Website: apple
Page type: address-validator
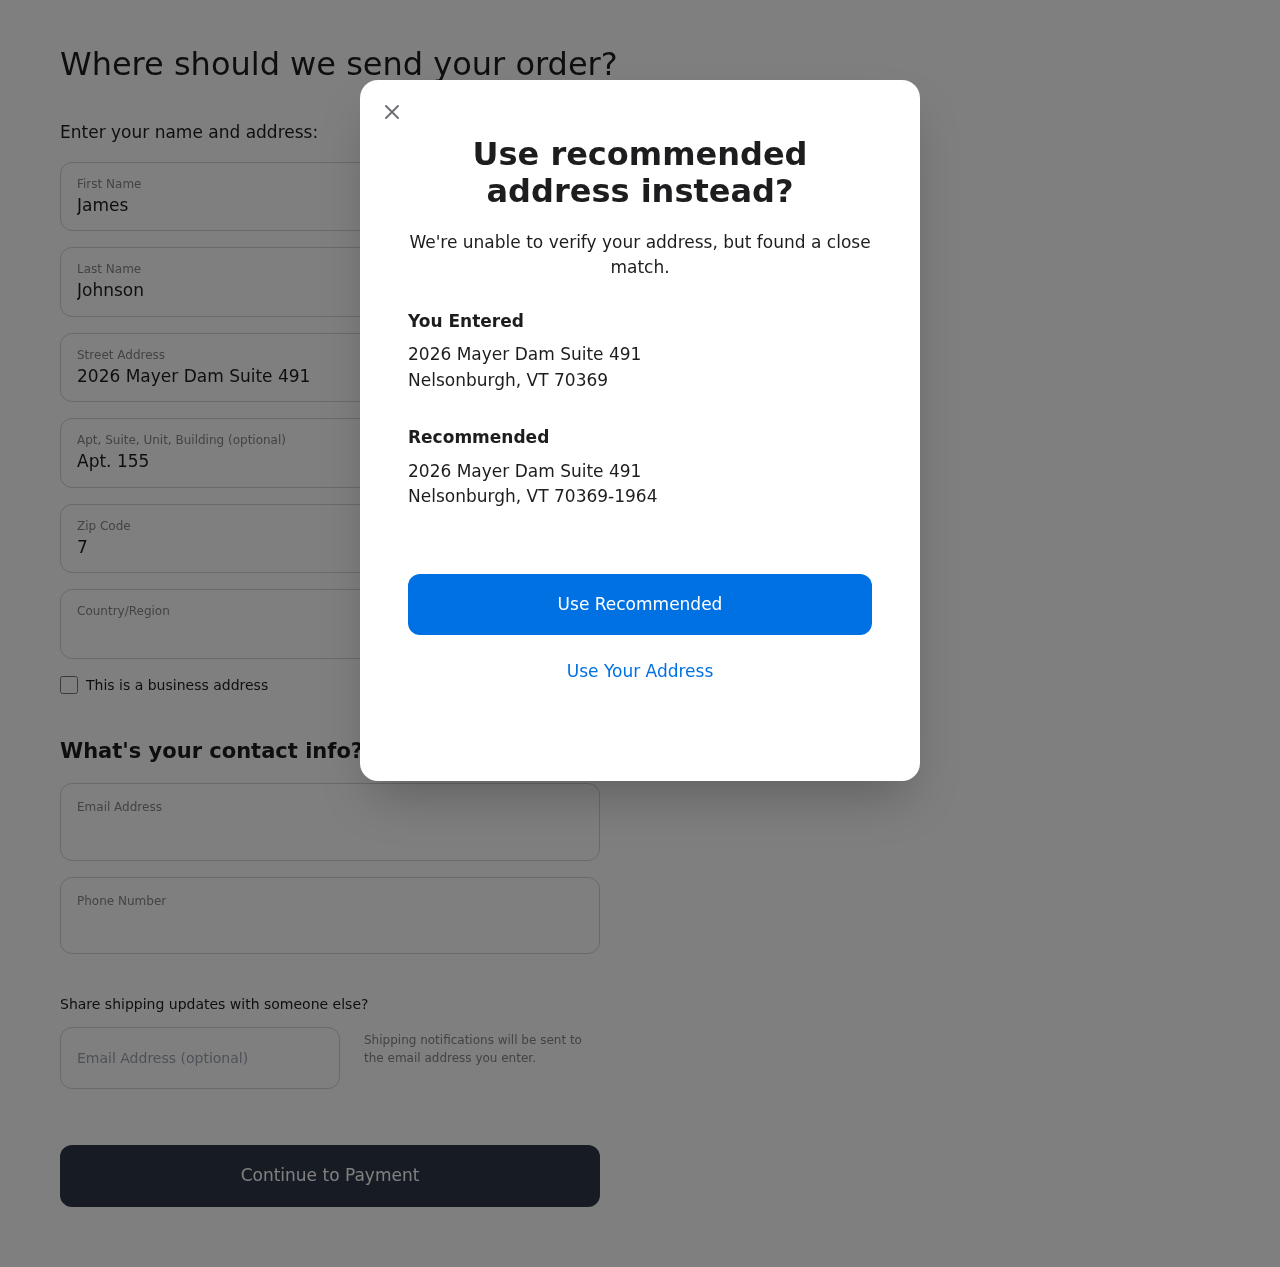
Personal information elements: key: PII_CITY
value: Nelsonburgh
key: PII_COUNTRY
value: United States
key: PII_EMAIL
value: james.johnson@gmail.com
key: PII_FIRSTNAME
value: James
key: PII_GIFT_EMAIL
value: stacey.nichols@yahoo.com
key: PII_LASTNAME
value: Johnson
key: PII_PHONE
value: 5002689470
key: PII_POSTCODE
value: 70369
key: PII_POSTCODE_FULL
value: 70369-1964
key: PII_STATE_ABBR
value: VT
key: PII_STREET
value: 2026 Mayer Dam Suite 491
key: PII_STREET2
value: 2026 Mayer Dam Suite 491
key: PII_STREET2
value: Apt. 155
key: PII_CITY2
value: Nelsonburgh
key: PII_STATE_ABBR2
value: VT